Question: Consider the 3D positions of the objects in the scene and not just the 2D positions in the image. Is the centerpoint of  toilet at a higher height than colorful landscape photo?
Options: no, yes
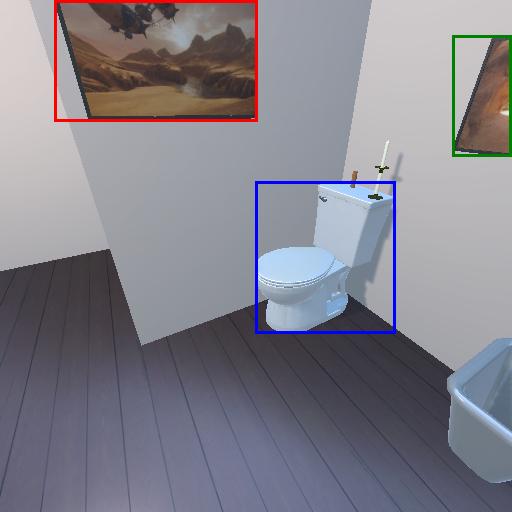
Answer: no